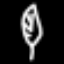
Label: leaf